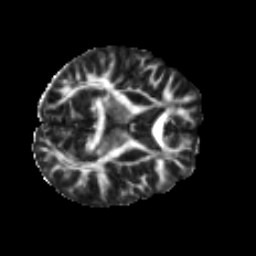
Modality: FA
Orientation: axial
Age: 31
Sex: male
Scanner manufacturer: ge
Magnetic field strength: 3 T
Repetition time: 7.8 s
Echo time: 0.0606 s